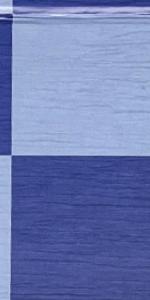
Label: Empty